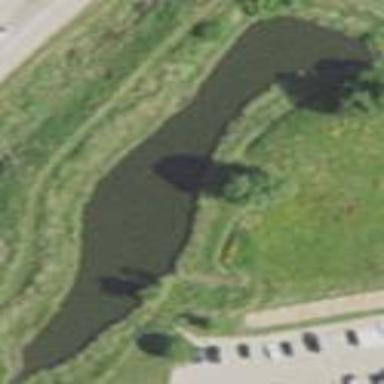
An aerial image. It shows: Pond with natural water.